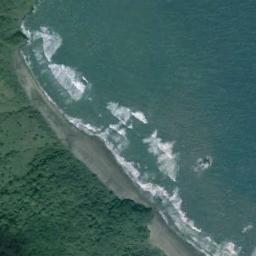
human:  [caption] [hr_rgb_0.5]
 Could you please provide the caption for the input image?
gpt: The beach is composed of blue seawater and a coast with dense green plants .

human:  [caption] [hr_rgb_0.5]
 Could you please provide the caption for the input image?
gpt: The beach with brown sand and dense green plants on the beach .

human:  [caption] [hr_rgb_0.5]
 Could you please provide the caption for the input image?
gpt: The sea by the beach is blue .

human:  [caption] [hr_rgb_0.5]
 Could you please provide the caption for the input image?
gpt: Turquoise waters, White waves and shores covered with vegetation .

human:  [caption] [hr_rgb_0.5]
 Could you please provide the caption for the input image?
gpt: The grass is beside the beach .